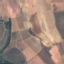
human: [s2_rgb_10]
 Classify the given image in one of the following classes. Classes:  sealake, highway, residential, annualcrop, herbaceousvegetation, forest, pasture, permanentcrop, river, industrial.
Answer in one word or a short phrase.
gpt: PermanentCrop